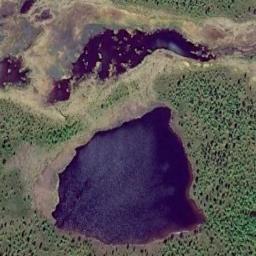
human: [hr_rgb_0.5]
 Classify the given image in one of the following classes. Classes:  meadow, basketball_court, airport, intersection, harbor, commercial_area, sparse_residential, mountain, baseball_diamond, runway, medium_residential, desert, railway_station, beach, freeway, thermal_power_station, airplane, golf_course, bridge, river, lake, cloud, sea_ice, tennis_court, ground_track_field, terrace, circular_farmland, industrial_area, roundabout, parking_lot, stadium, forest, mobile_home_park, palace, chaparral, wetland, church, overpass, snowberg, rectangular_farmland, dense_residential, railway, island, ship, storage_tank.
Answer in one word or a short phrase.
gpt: lake